A 2-D grayscale encoding of one vibration snapshot from a rotor kit is shown. What is the most likely rotor condition (normal, misalignment, unbalance, looseness)?
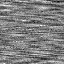
Answer: normal